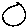
Label: circle